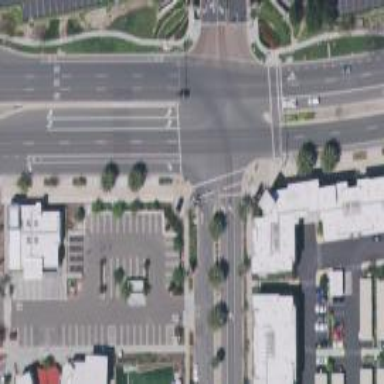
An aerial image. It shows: Tertiary road with asphalt surface and separate sidewalk.